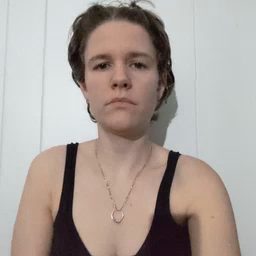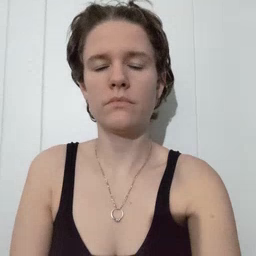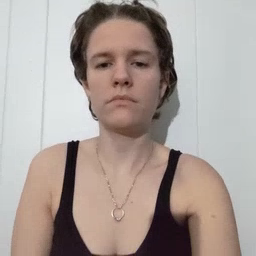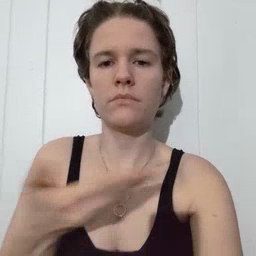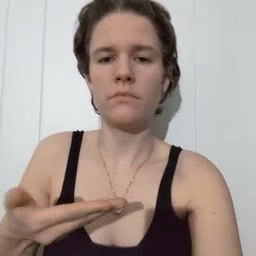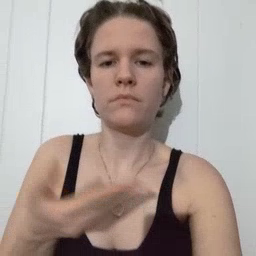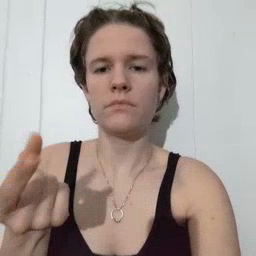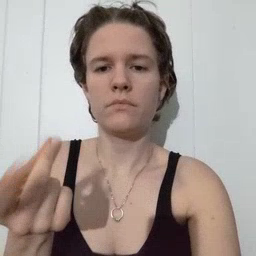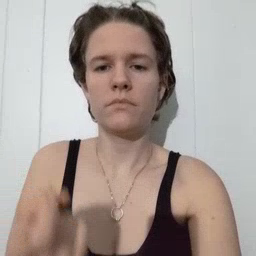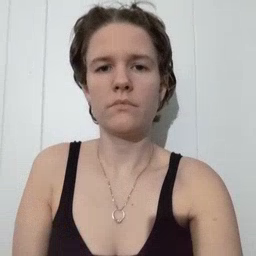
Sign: puppy